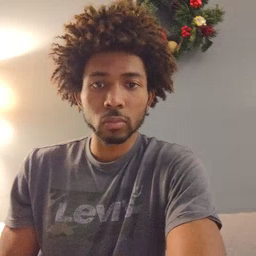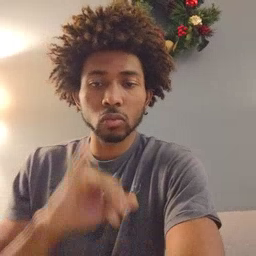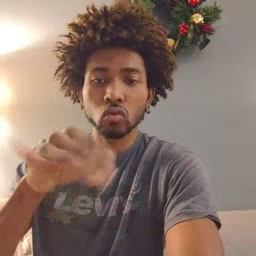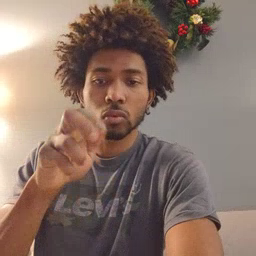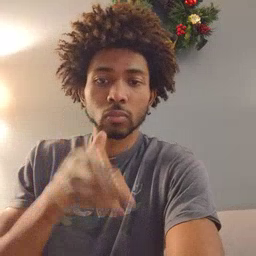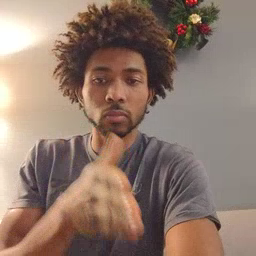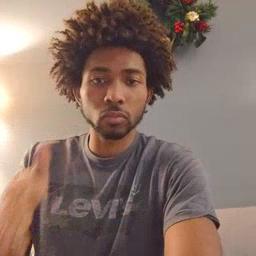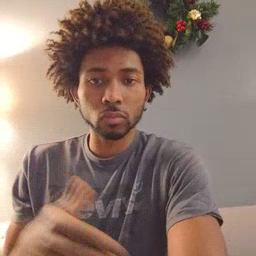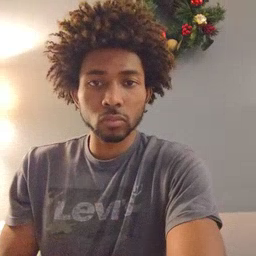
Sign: jeans